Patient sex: M
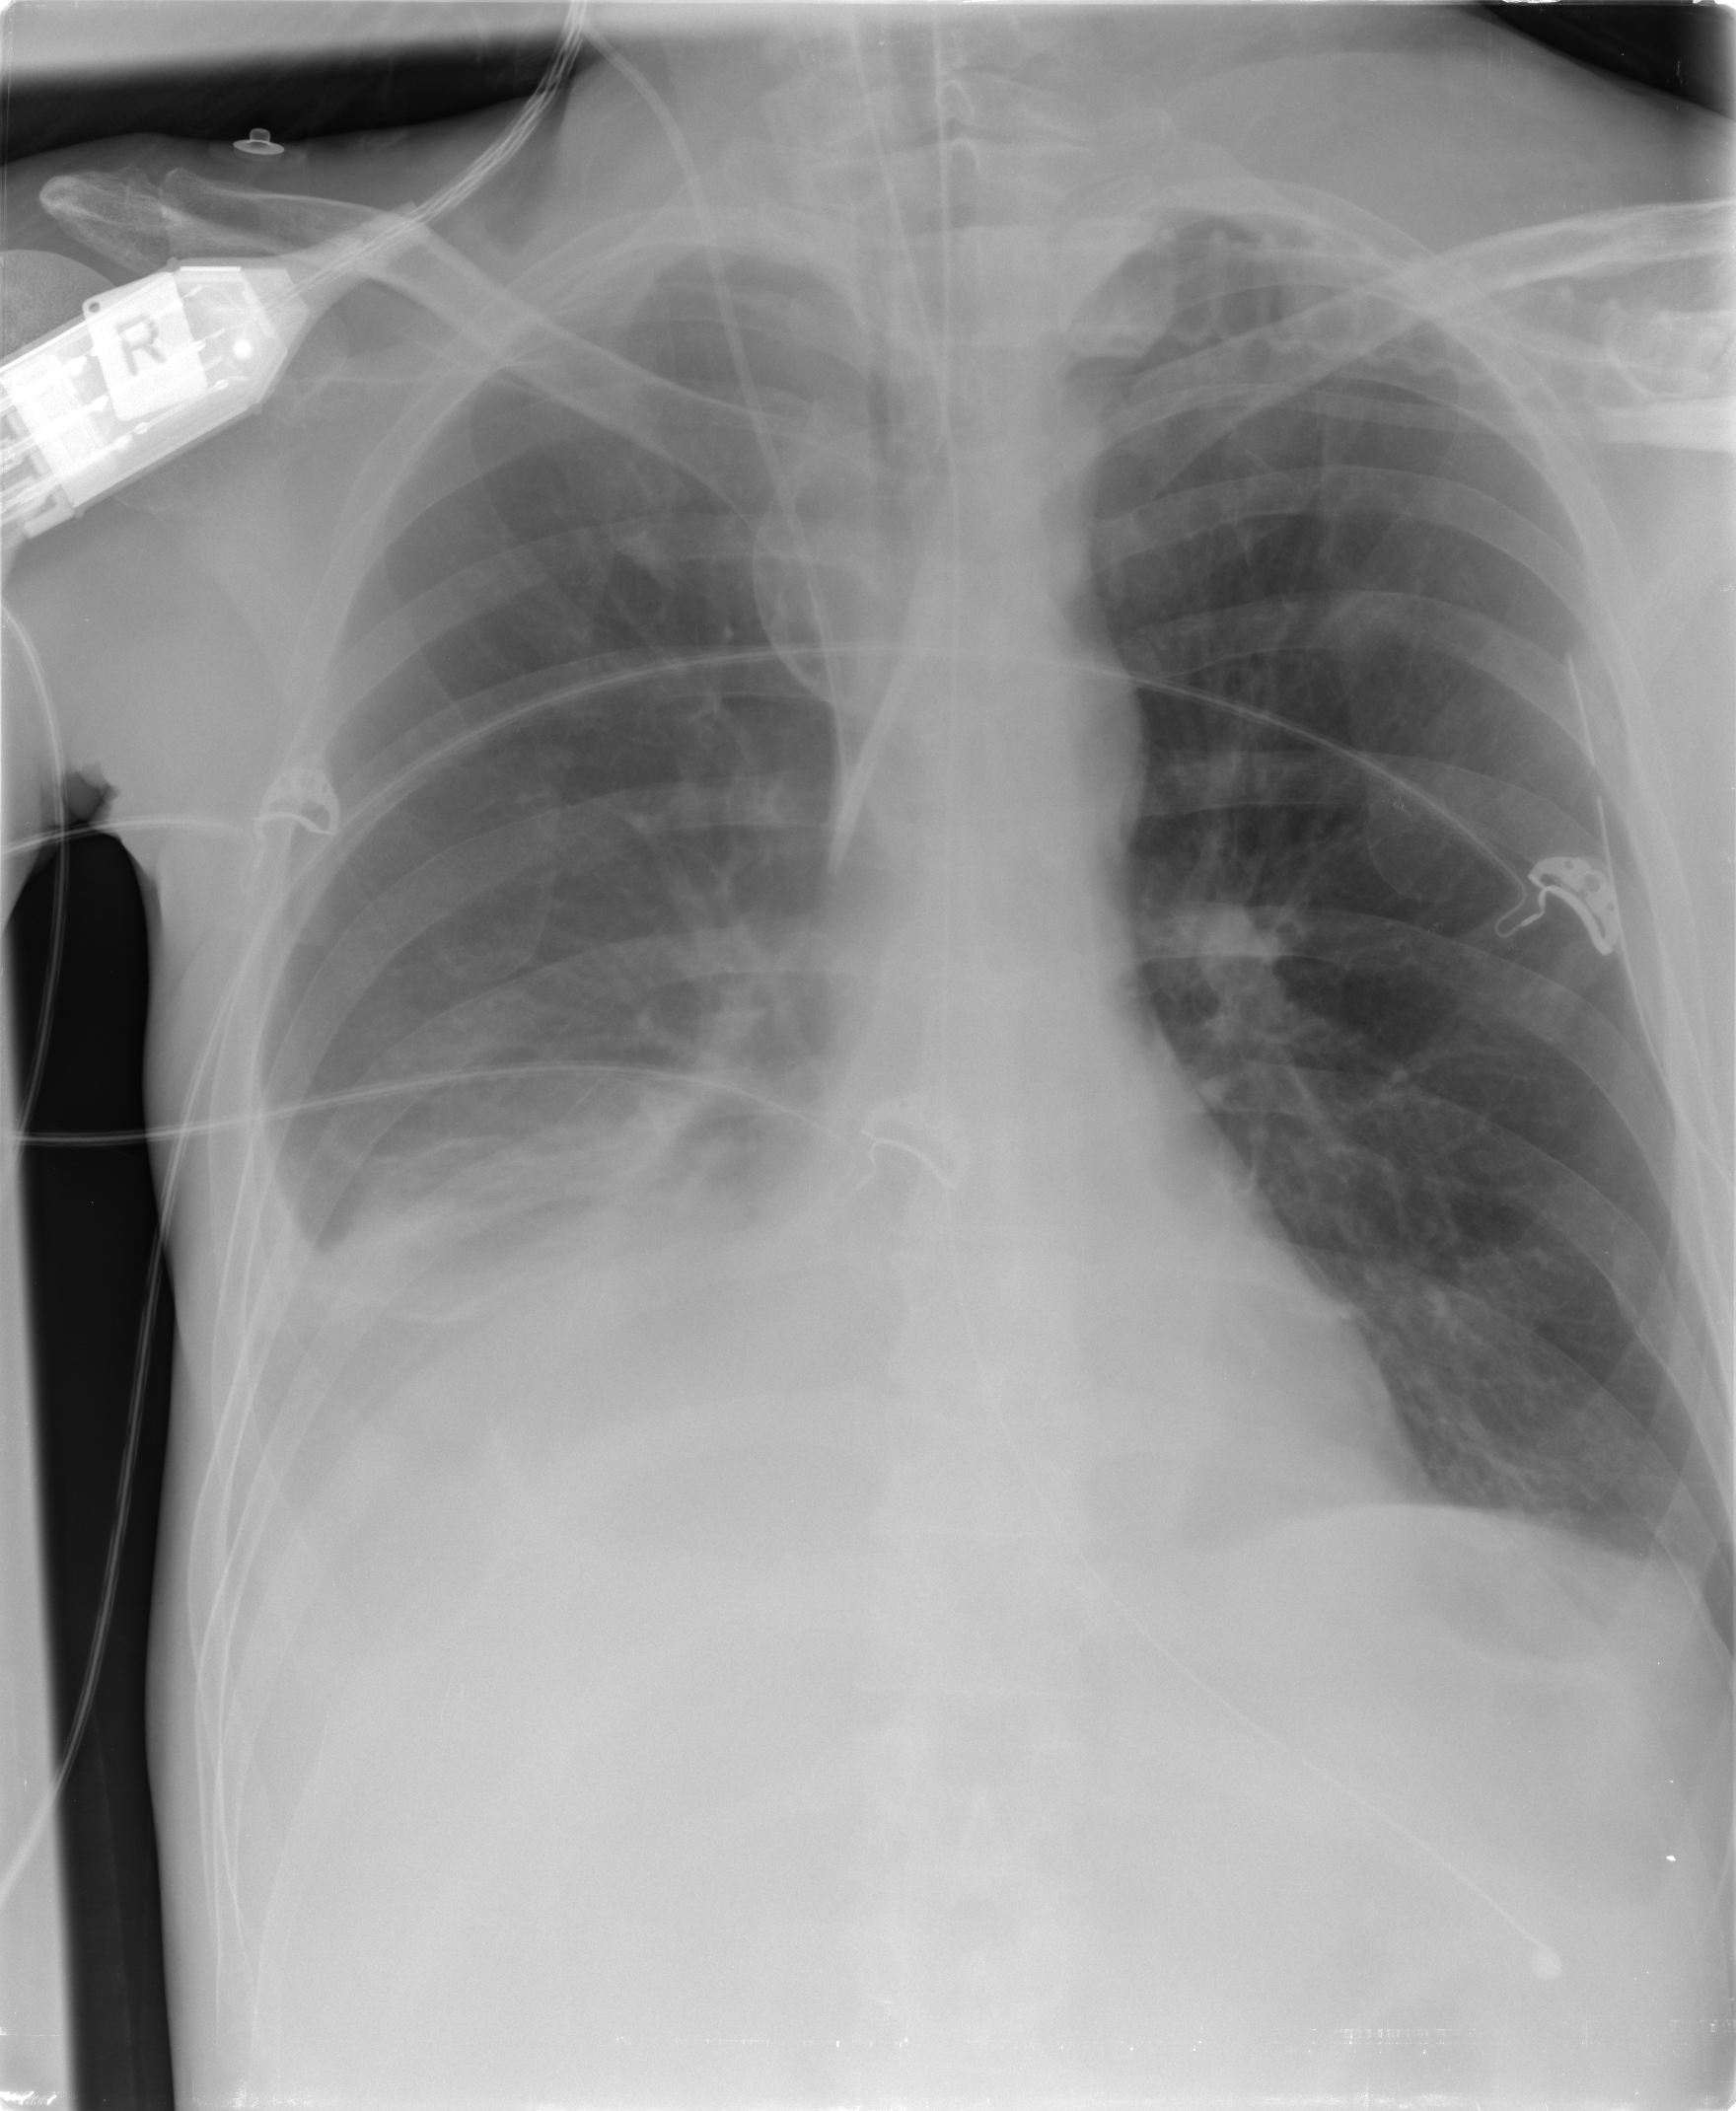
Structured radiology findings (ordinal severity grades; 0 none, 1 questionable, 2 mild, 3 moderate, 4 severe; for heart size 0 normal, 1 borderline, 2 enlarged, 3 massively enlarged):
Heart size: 0
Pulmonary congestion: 1
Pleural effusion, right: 2
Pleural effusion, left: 1
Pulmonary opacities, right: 0
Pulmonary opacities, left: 0
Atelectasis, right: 2
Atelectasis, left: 1